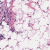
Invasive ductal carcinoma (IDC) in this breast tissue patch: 0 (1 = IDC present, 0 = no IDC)